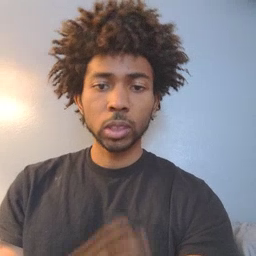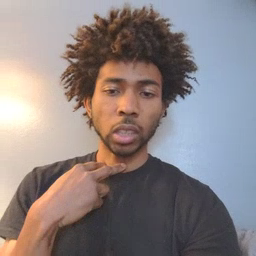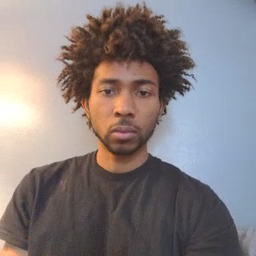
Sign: stuck